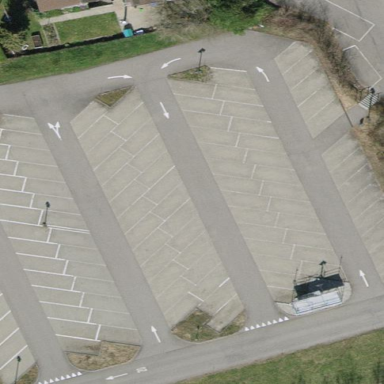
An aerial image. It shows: Parking area with surface.